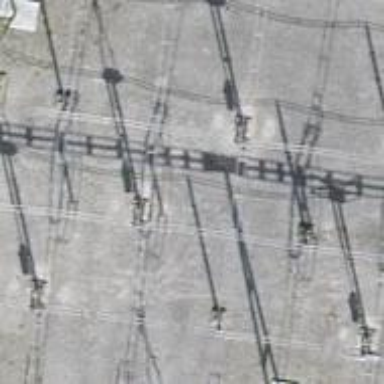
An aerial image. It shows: Switch for power supply.